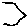
Label: hexagon